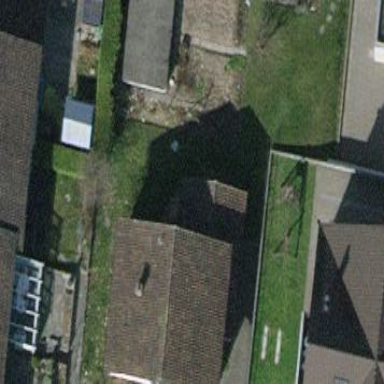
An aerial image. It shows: Detached building.